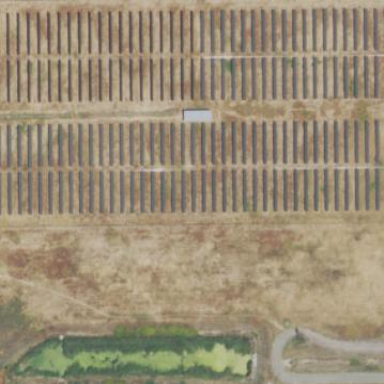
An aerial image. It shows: Solar power plant utilizing photovoltaic technology.